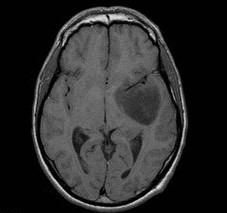
Label: notumor